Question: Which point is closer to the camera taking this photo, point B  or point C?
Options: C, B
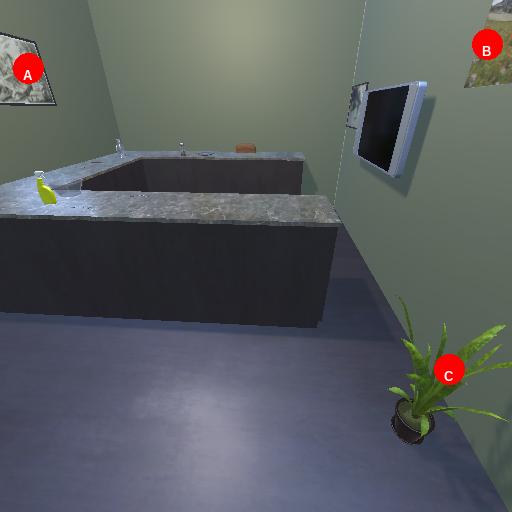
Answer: C